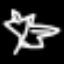
Label: leaf